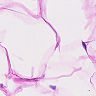
Metastatic tissue present: no